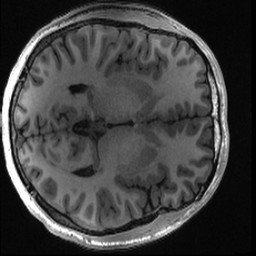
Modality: T1w
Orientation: axial
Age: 28
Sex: male